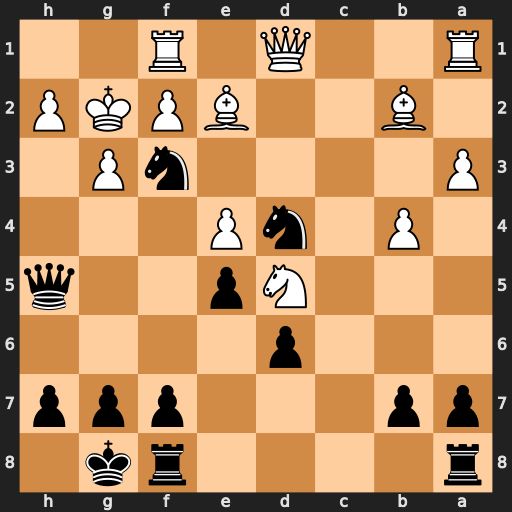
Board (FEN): r4rk1/pp3ppp/3p4/3Np2q/1P1nP3/P4nP1/1B2BPKP/R2Q1R2
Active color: b
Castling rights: -
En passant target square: -
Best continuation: Qxh2#